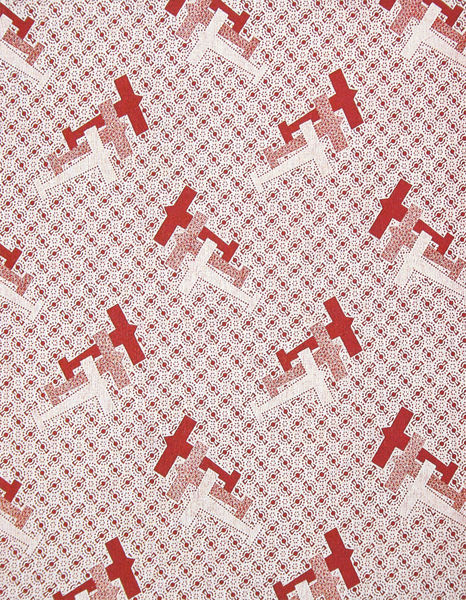
Titel: Stoffmusterentwurf "Fabriken"
Künstler: Sergej Burylin
Standort: Iwanowo
Institution: Staatliches Regionalmuseum
Schlagwörter: weiß, kariert, rot, muster, rosa, kreis, rund, umrisse, grafik, graphik, tapete, symmetrie, punkte, umriß, deko, buchstaben, kreise, entwurf, textil, wiederholung, übereinander, punktiert, flugzeug, rapport, flugzeuge, verdopplung